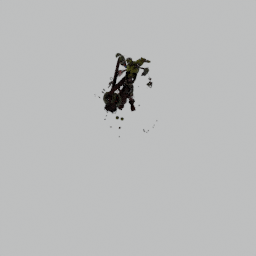
Label: people